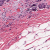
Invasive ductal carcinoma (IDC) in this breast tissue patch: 1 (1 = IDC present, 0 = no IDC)